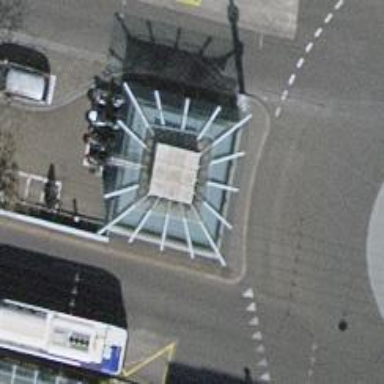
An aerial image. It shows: Footway tunnel.